Field crop: maize
Growth stage: 2
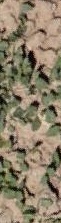
Species: convolvulus